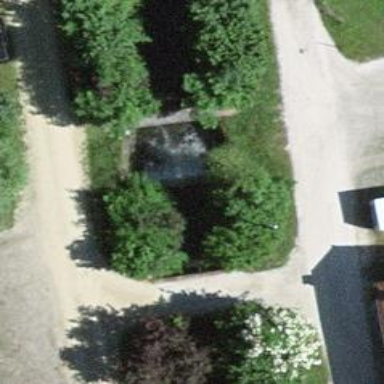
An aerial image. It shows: Concrete path bridge.